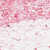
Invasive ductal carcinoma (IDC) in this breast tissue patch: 0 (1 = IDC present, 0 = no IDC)